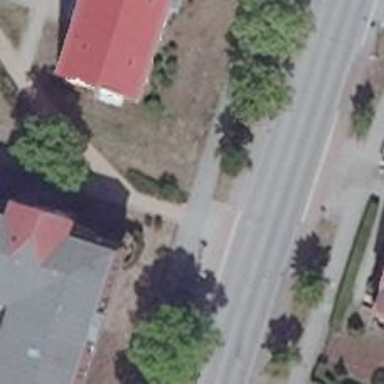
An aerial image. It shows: Sidewalk along the footway.